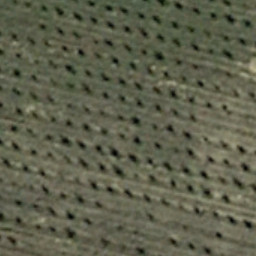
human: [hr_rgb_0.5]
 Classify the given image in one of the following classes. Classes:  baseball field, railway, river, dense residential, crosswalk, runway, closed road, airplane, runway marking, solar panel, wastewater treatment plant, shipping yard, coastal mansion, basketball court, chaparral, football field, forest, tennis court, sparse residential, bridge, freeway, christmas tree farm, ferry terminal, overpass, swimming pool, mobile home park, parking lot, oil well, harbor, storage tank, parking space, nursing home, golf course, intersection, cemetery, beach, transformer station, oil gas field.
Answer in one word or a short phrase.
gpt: christmas tree farm